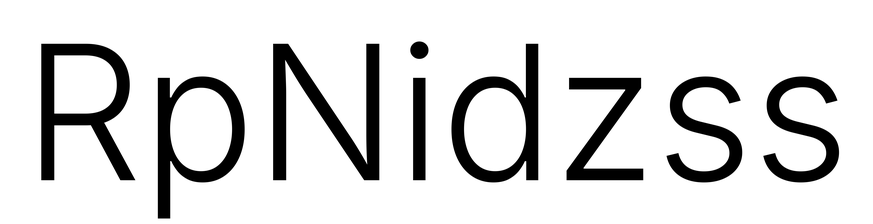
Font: Inter_Light